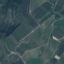
Label: PermanentCrop